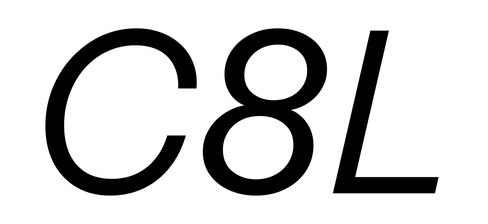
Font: InstrumentSans-Italic_Italic